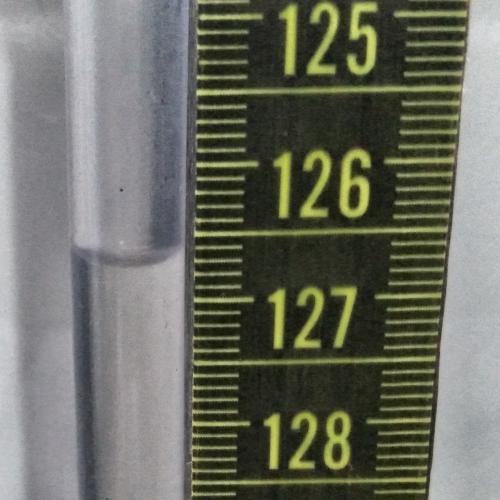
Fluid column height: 126.7 cm